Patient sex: F
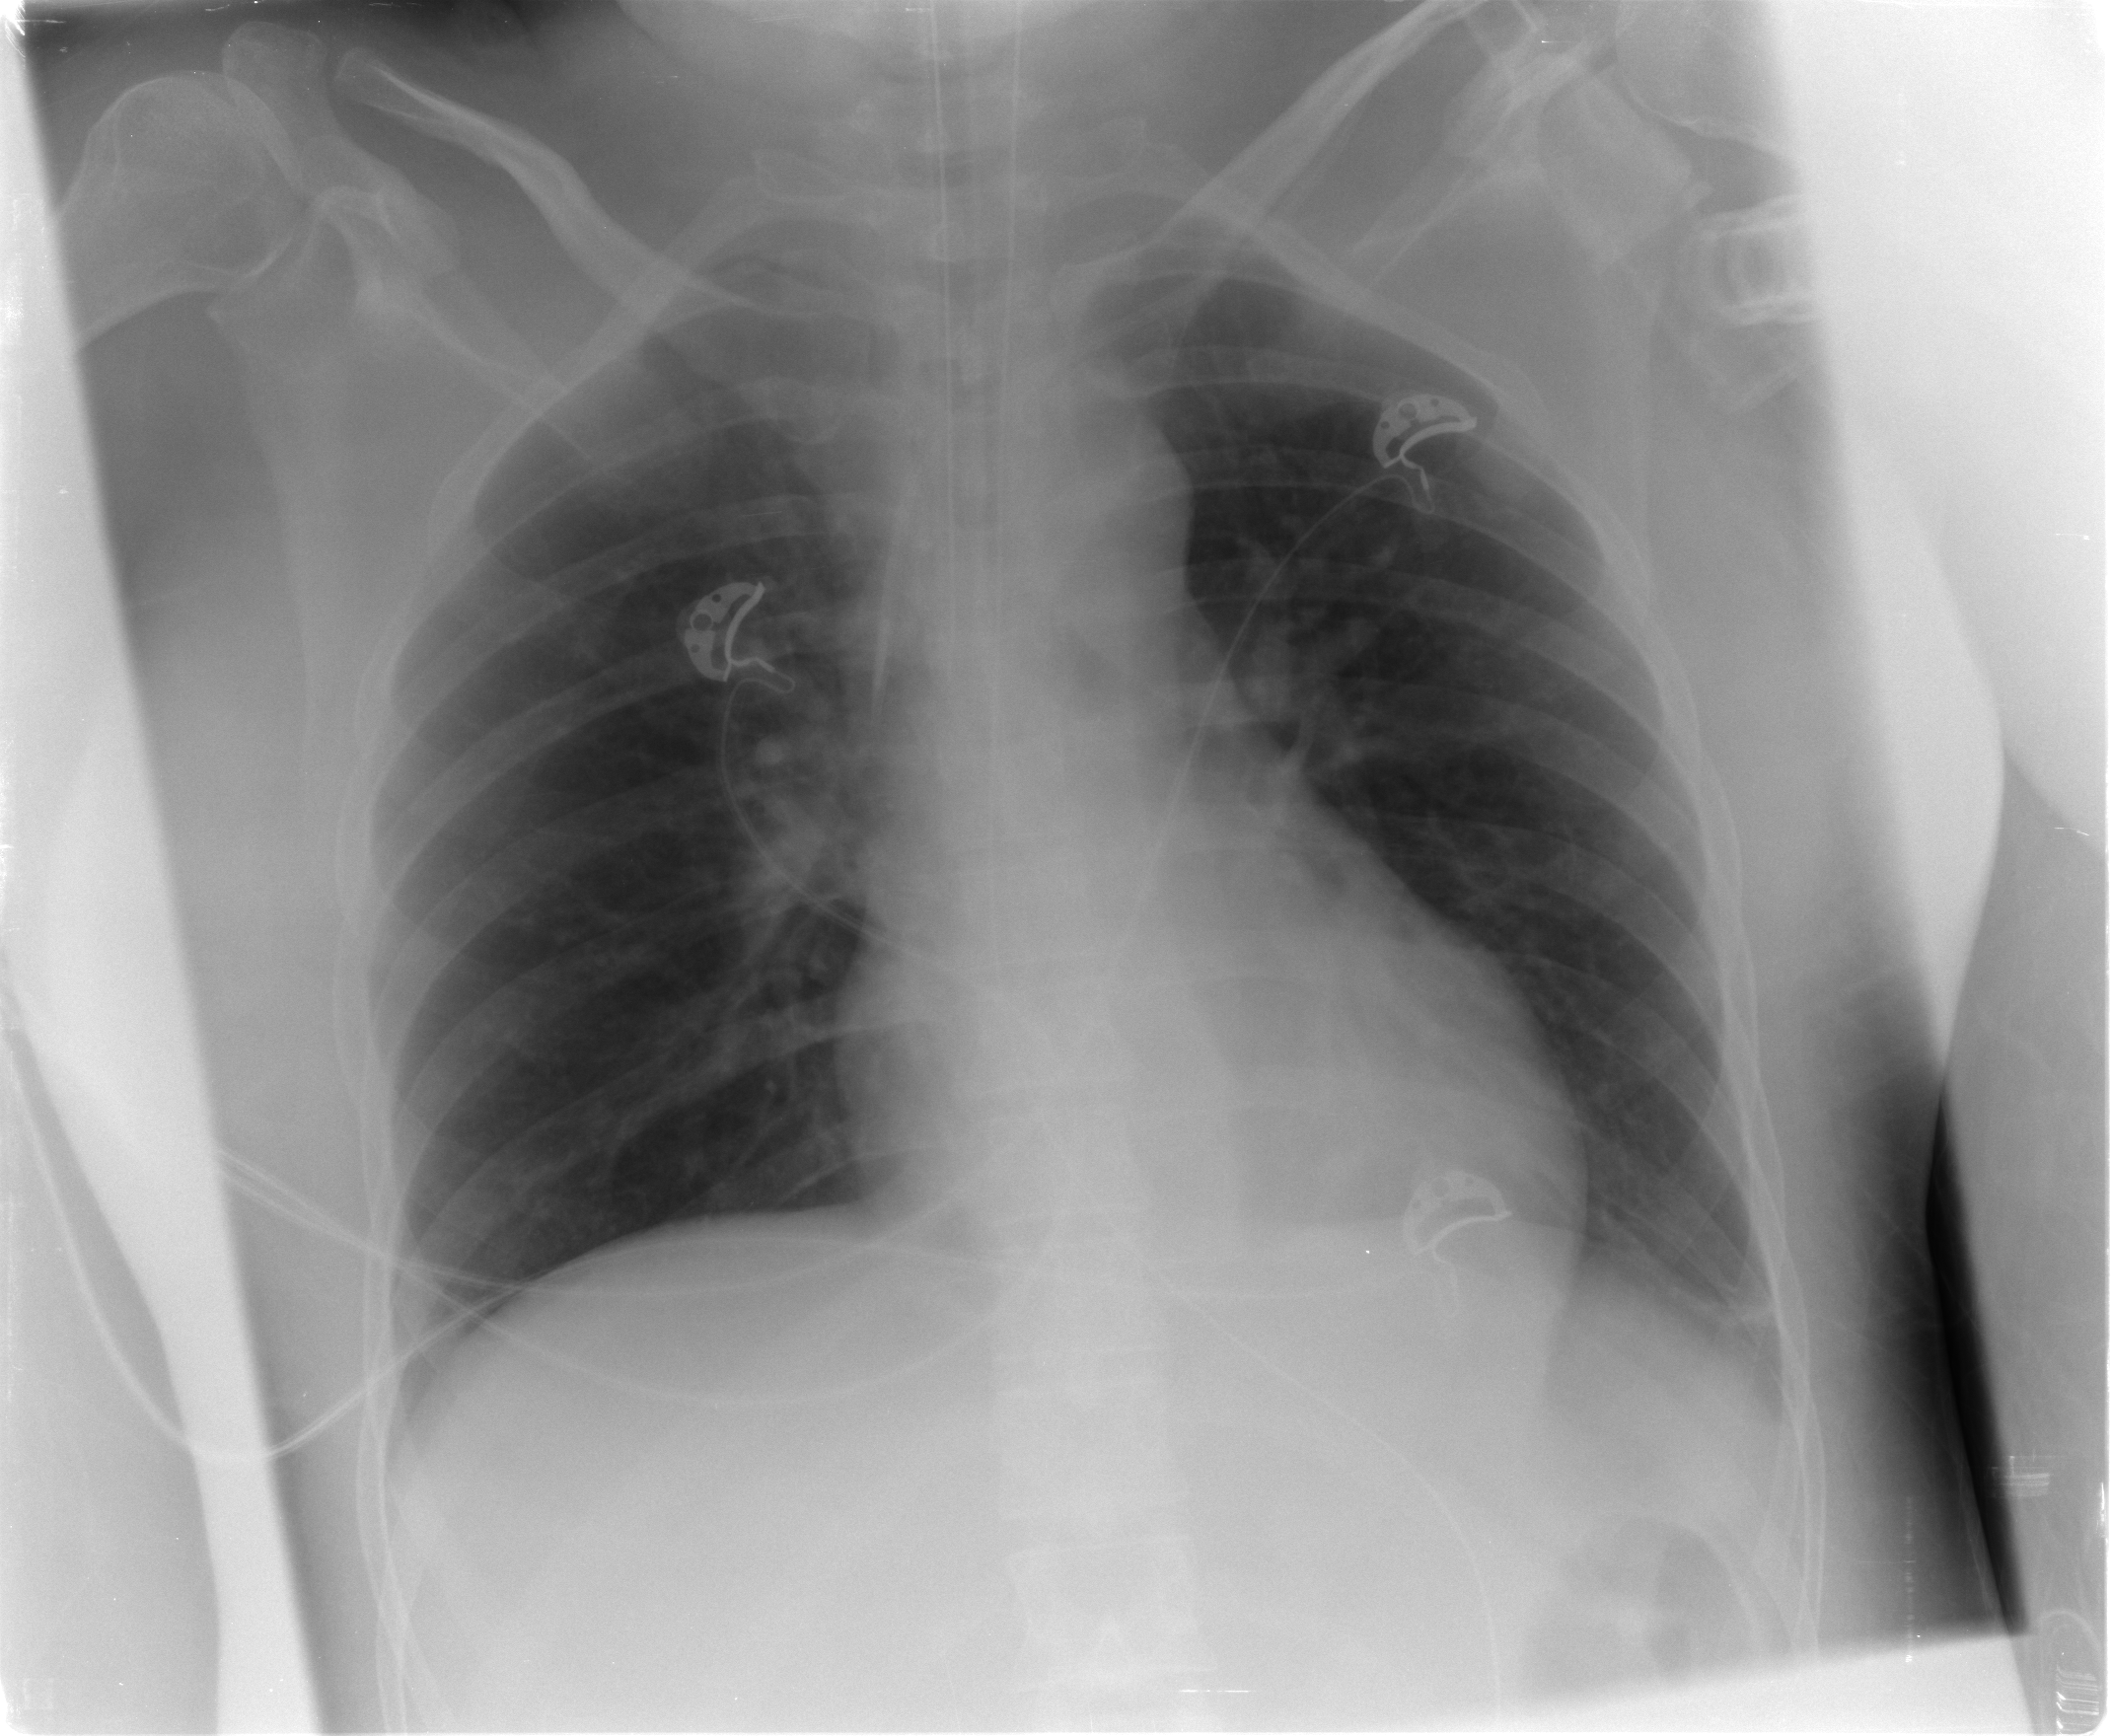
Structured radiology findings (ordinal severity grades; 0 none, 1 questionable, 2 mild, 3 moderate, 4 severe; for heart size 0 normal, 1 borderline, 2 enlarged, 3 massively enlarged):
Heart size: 0
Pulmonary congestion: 0
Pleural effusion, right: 0
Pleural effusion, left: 1
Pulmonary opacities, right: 0
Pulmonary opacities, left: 0
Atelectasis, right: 0
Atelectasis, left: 0